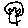
Label: tree